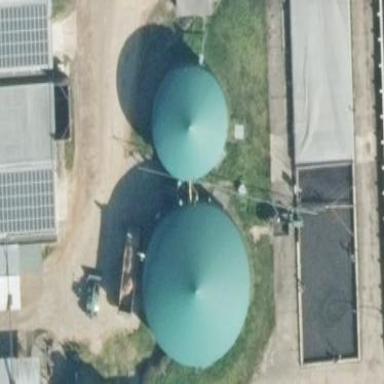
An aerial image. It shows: Storage tank that is man-made.